Interaction volume radius: 10 \u00c5
Interaction volume height: 10 \u00c5
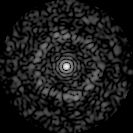
Disorder parameter: 0.8065